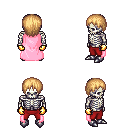
a pixel art fantasy rpg character, male body template, skeleton, pink cape, red pants, light blonde plain hairstyle, gold gloves, metal boots, four views (front, back, left, right), 2x2 character sprite sheet, small pixel art, hard edges, no anti-aliasing